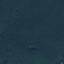
Land use / land cover: Forest